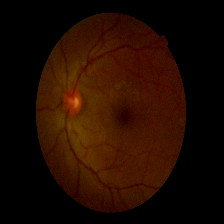
Diabetic retinopathy grade: Mild